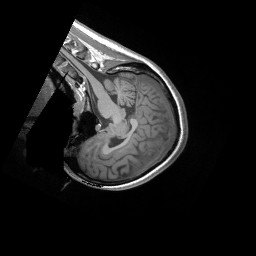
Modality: T1w
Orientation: sagittal
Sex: female